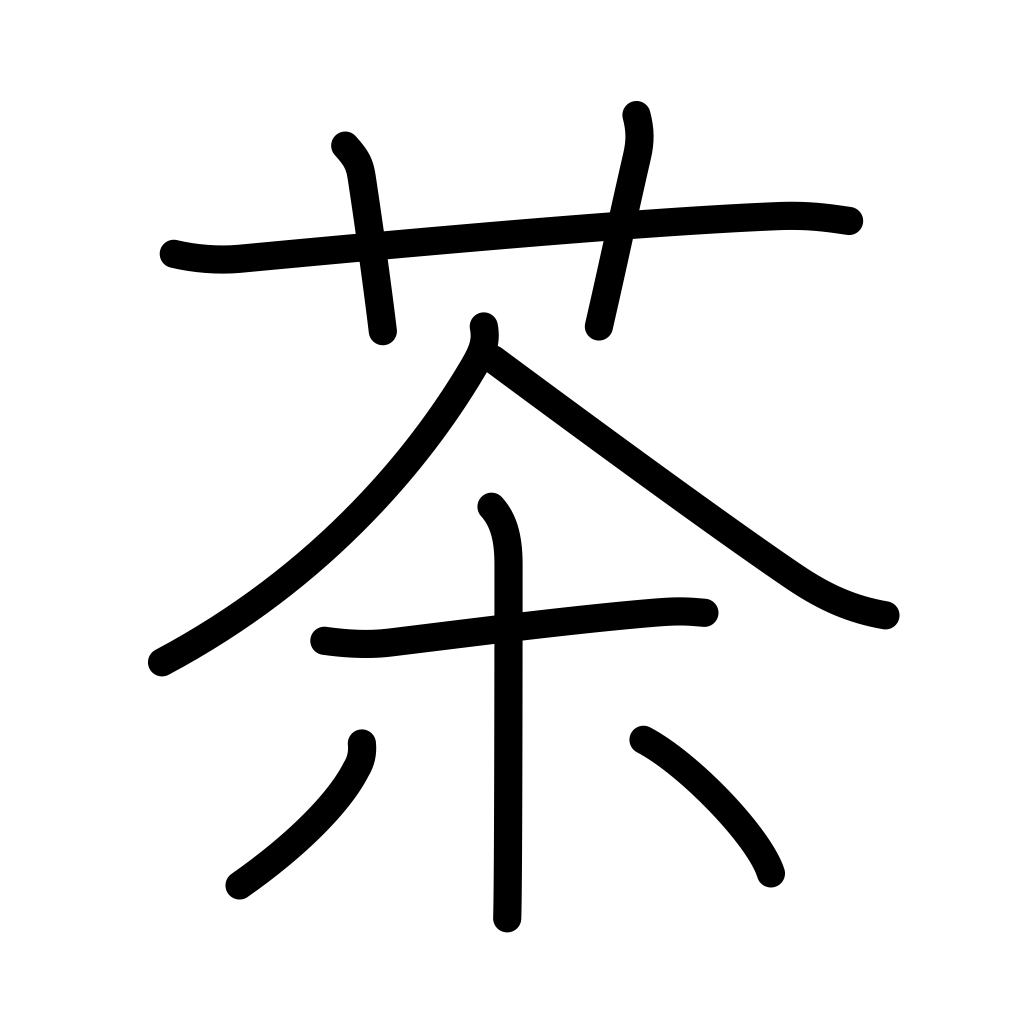
Meaning: tea